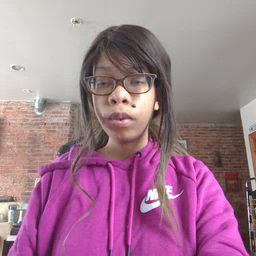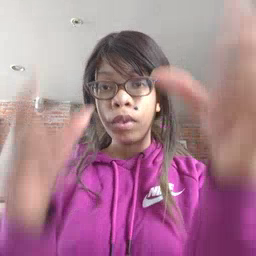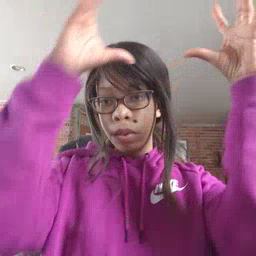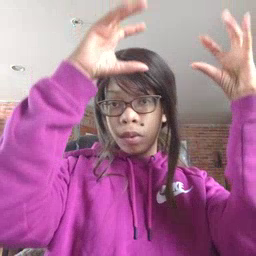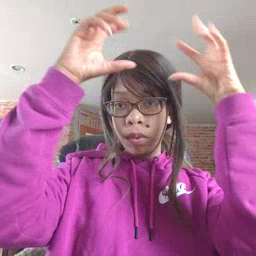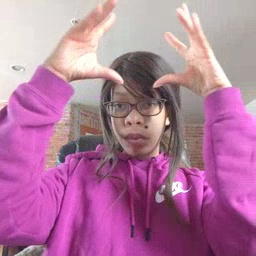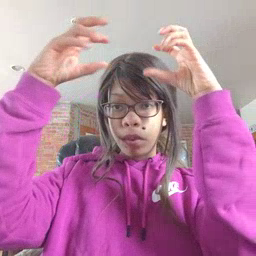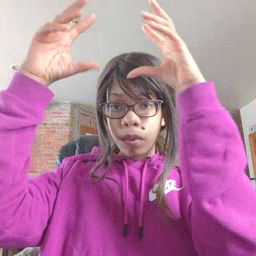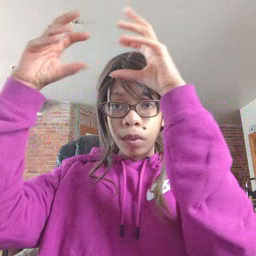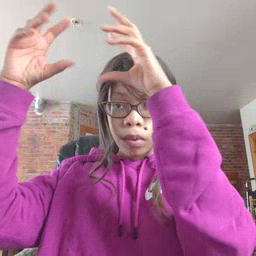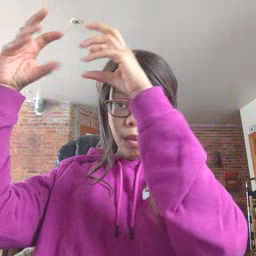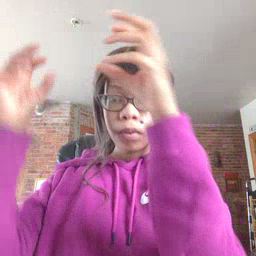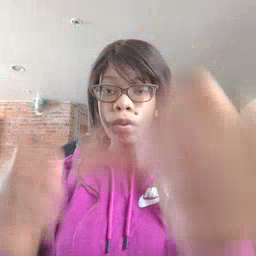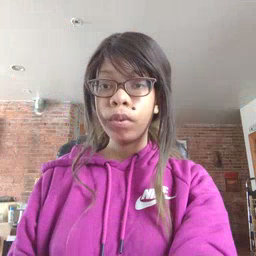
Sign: cloud